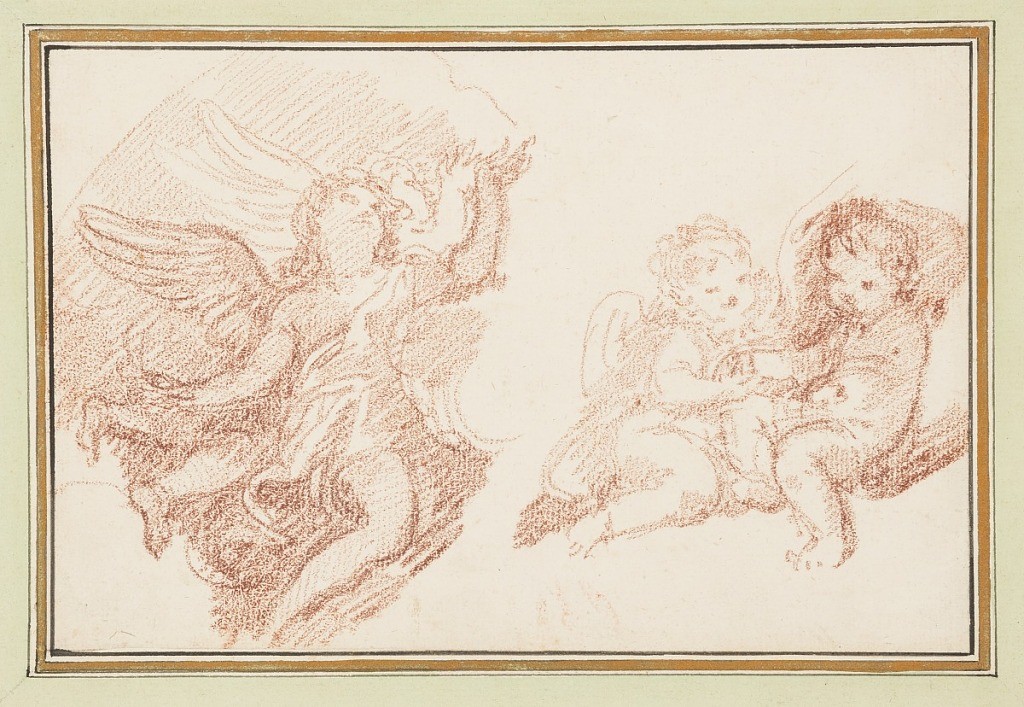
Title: Three putti
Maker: Jean-Robert Ango, French, active in Rome 1759 –1770, d. 1773
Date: ca. 1759–70
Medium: Red chalk on paper
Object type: Drawing
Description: Three putti. Two seated at right. Possibly part of a mirror image behind the third.